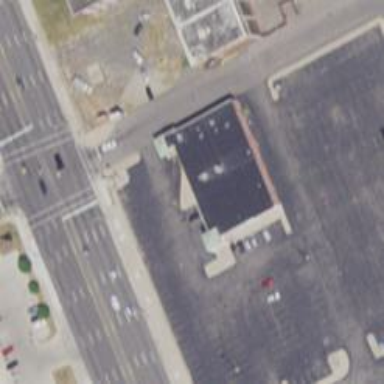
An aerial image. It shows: Retail building housing furniture shop.